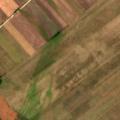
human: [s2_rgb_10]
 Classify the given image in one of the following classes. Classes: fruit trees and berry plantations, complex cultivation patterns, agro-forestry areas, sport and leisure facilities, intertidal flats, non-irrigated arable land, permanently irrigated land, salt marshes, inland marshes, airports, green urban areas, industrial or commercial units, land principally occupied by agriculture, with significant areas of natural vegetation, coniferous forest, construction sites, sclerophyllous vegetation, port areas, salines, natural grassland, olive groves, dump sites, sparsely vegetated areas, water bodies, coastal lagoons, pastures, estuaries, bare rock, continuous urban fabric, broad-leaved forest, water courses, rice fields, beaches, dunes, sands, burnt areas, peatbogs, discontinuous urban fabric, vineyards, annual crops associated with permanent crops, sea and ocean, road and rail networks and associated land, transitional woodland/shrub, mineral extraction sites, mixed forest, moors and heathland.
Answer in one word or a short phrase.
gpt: non-irrigated arable land